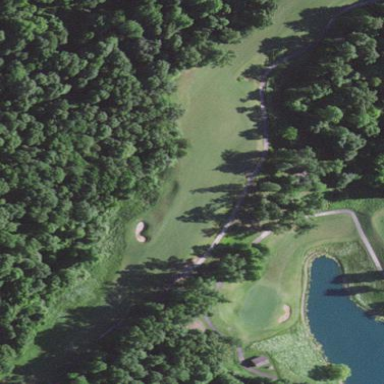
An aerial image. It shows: Rough area on grassy golf course.